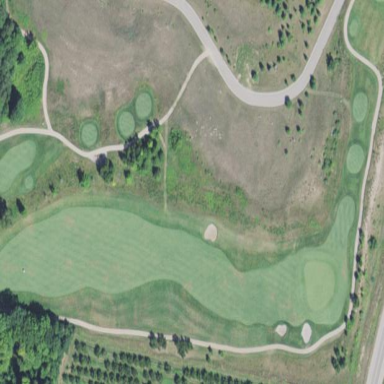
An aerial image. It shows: Grassy area designated as golf fairway.